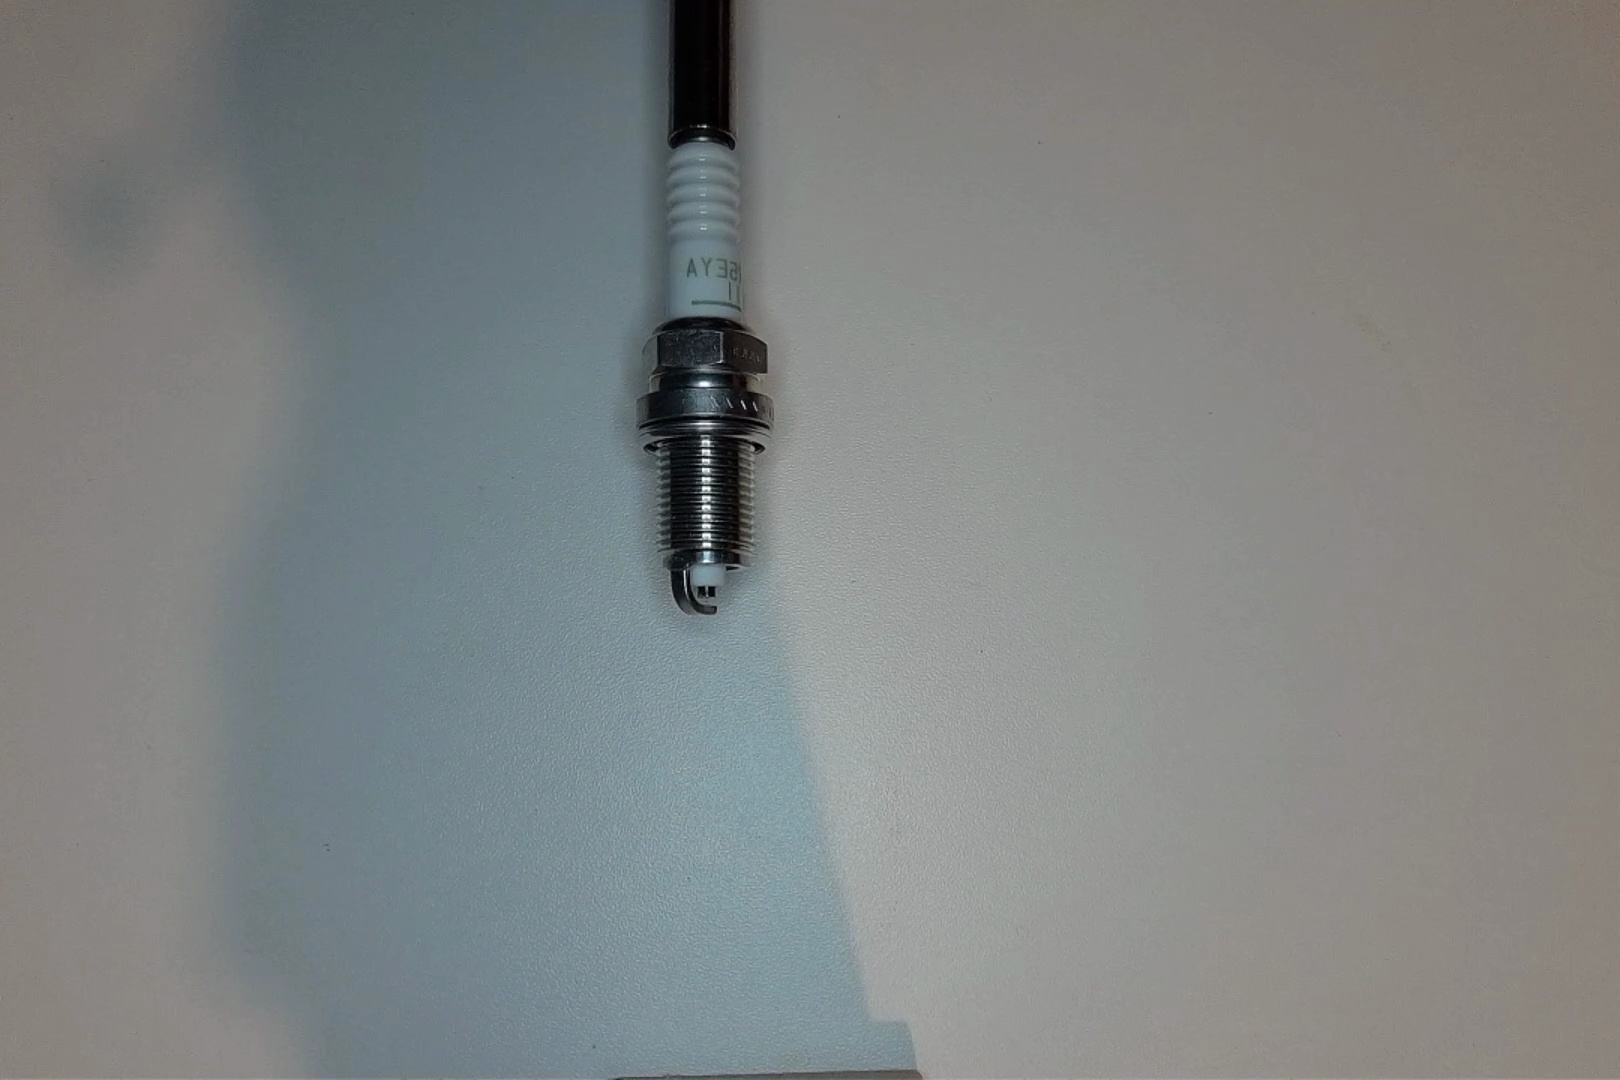
Label: normal